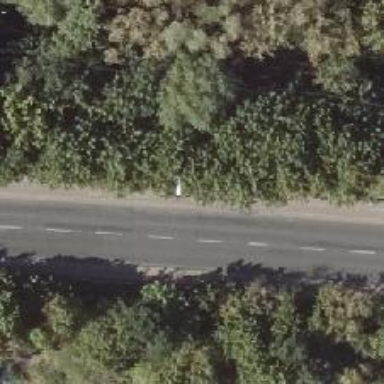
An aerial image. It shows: Secondary road with asphalt surface and lane markings. It has track cycleway on both sides.